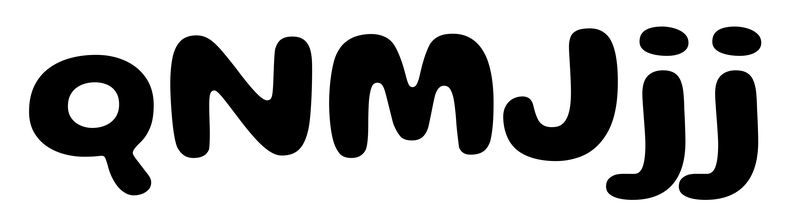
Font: Gluten_SemiBold